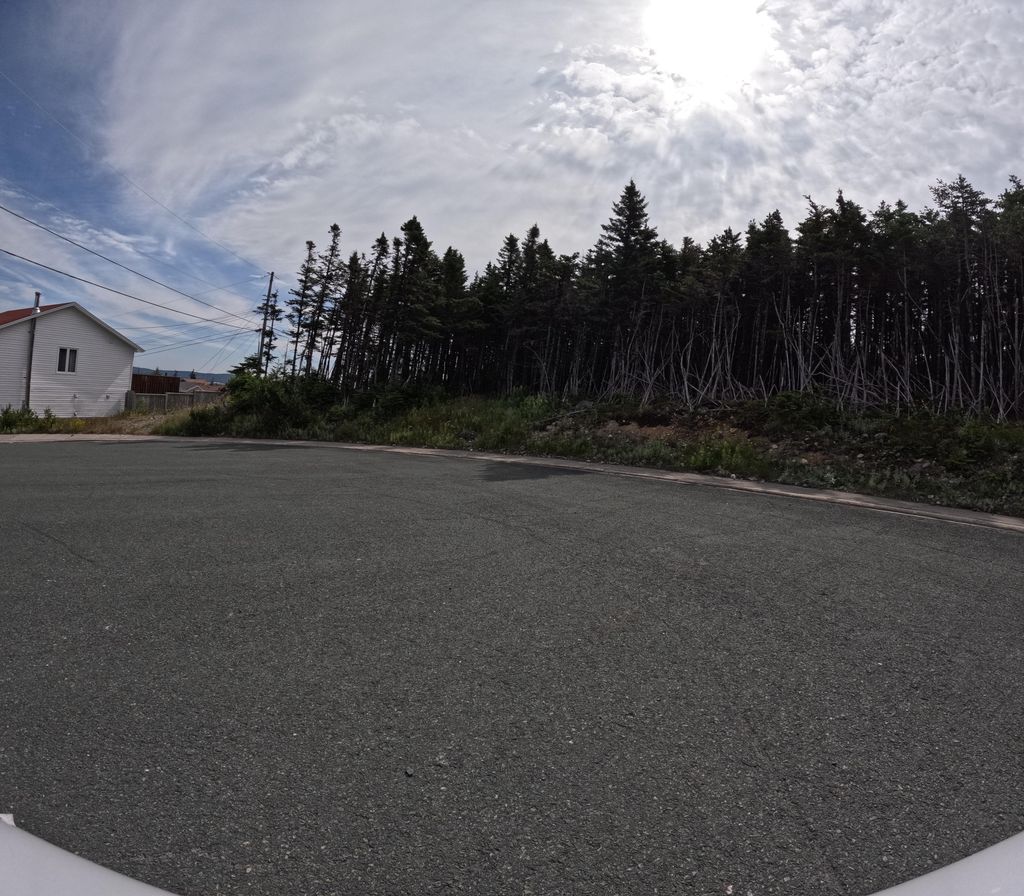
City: st_johns